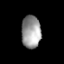
Tissue: lung
Cell type: Epithelial cells
Senescence score: 0.1337
Nuclear area (px): 621
Mean DAPI intensity: 153.081